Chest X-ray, AP view. Patient: 80 years old, sex F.
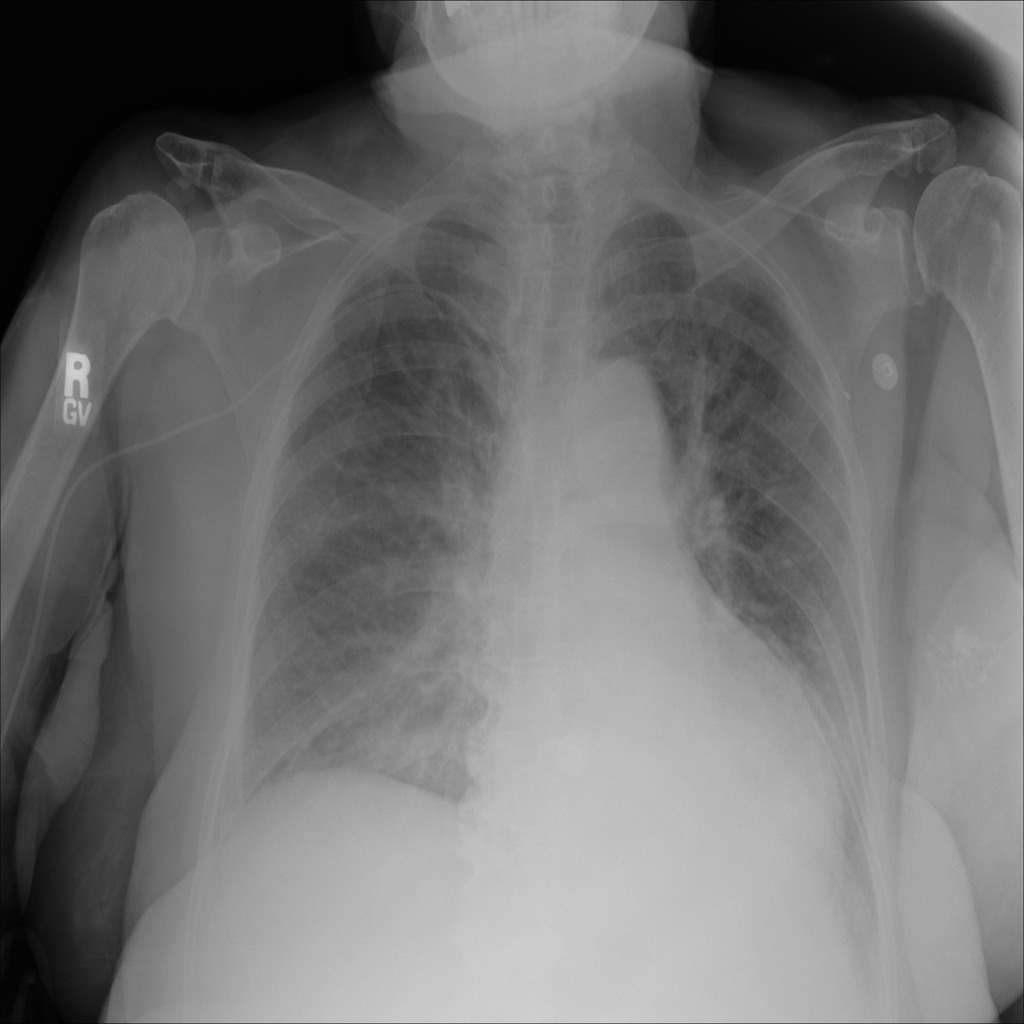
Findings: Atelectasis, Infiltration